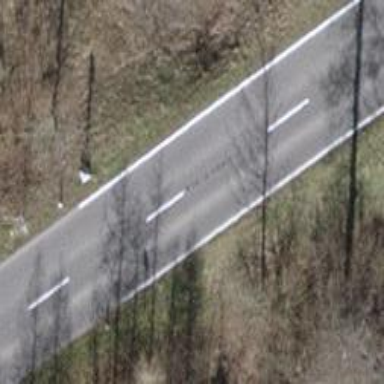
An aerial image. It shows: Unmarked crossing on the road.